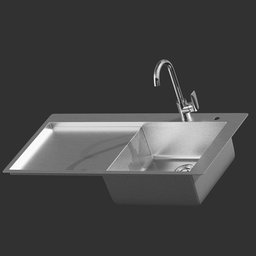
Label: appliances